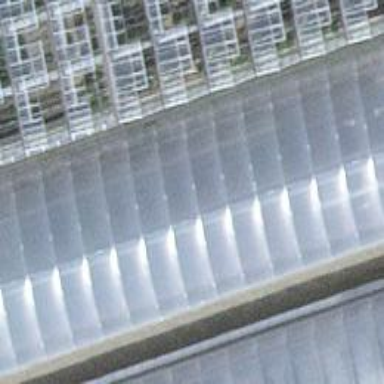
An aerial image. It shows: Greenhouse building.